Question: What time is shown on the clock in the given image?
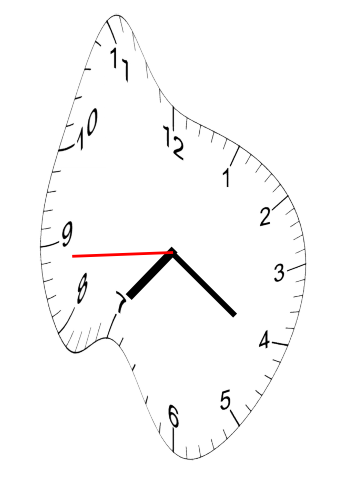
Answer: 07:20:44